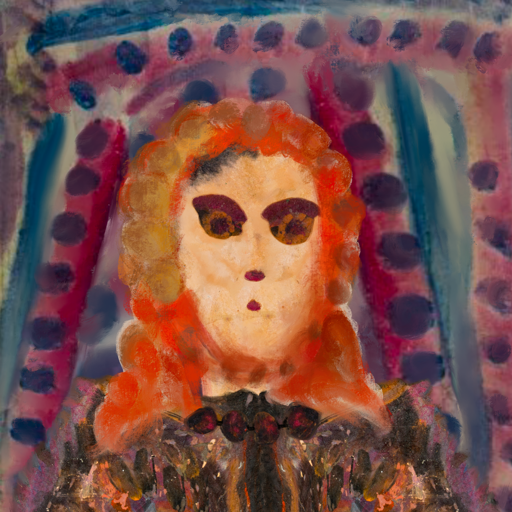
Background: HillGirl, Head And Neck Front: Childish, Face Front: Doll, Bust: Gypsy_Queen, Hair Front: Rupkatha, Head Accessory: Blank, Second Necklace: Blank, Necklace: Mosgoul, Baby: Blank